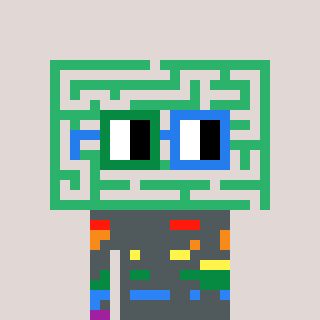
a pixel art character with square green and blue glasses, a maze-shaped head and a green-colored body on a warm background